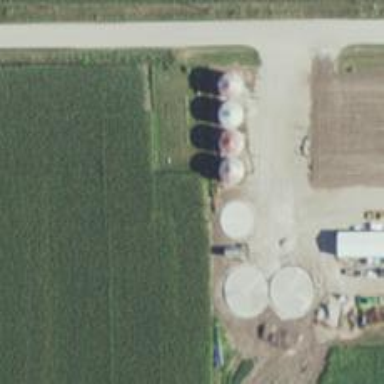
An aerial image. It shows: Silo.